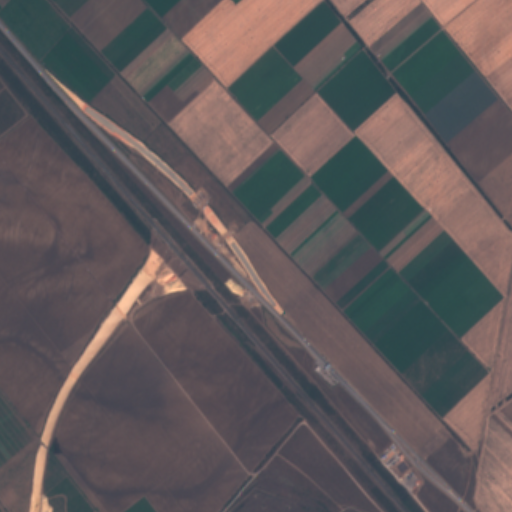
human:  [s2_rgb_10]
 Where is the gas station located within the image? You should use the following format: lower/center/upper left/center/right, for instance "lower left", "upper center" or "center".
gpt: The gas station is located in the center of the image.
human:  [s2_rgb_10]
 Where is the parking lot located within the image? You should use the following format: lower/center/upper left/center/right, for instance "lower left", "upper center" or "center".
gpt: The parking lot is located in the lower center of the image.
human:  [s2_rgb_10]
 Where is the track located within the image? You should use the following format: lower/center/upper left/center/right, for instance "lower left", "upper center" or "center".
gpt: There is no track in the image.